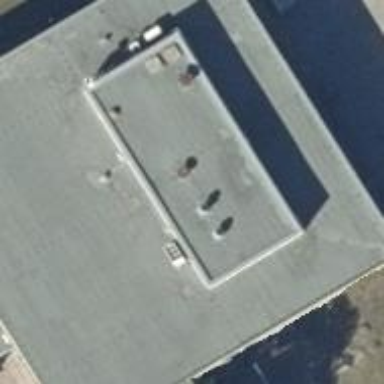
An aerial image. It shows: Building that serves as canteen.